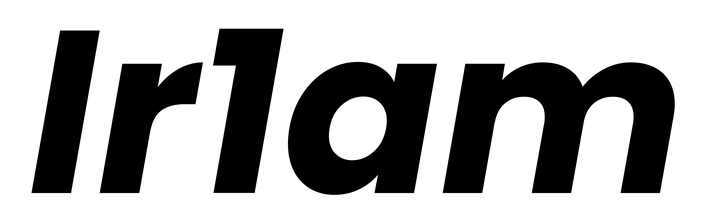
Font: Poppins-BoldItalic